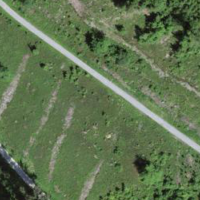
EUNIS habitat code: 43
Species observed at this site:
Petasites albus